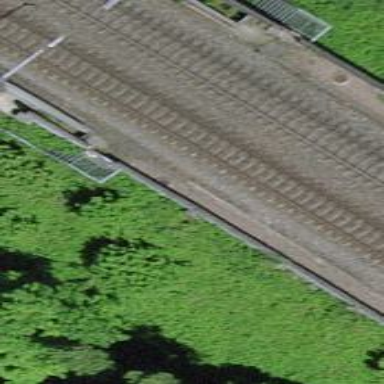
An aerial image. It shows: Single-track railway with electrified contact lines on embankment.